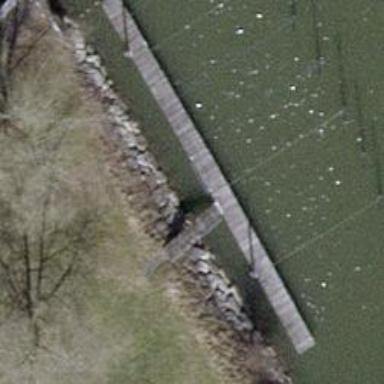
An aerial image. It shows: Man-made pier.